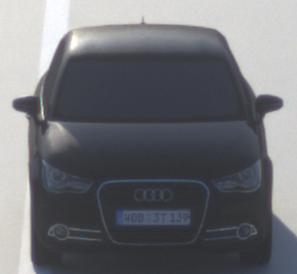
Make: Audi
Model: A1 Sportback 1.2 TFSI
Detailed model: A1 (8X) Sportback
Model produced from: 2012/03
Model produced until: 2014/11
Doors: 5
Color: black
Road condition: dry road
Daytime: sunrise or sunset
Contrast: medium contrast